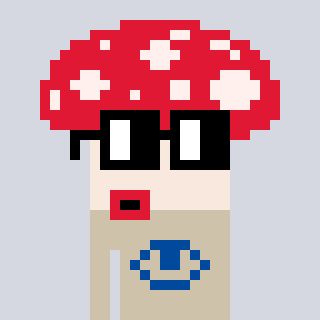
a pixel art character with square black glasses, a mushroom-shaped head and a bege-colored body on a cool background